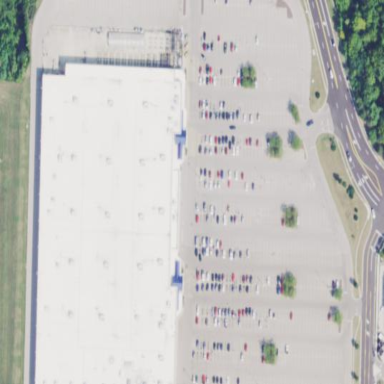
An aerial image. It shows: Supermarket building.